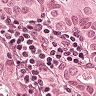
Metastatic tissue present: yes